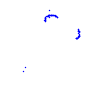
Particle: proton